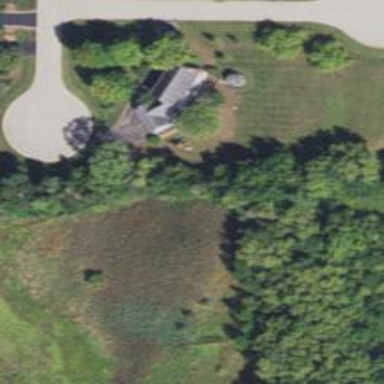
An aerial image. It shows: Driveway.